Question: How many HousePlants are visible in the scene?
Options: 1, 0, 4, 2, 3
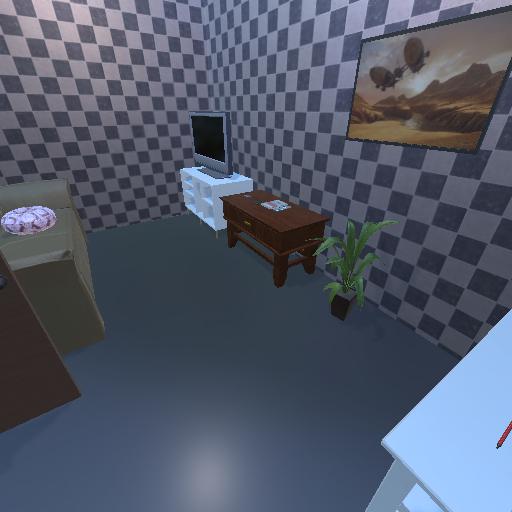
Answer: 1